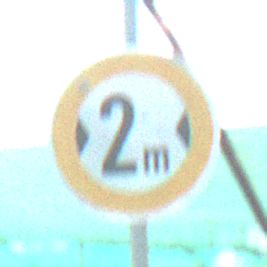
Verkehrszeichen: TatsaechlicheBreite2
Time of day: MorningAfternoon
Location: Roofed (Special)
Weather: PartlyCloudy
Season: NotSpecified
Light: Natural